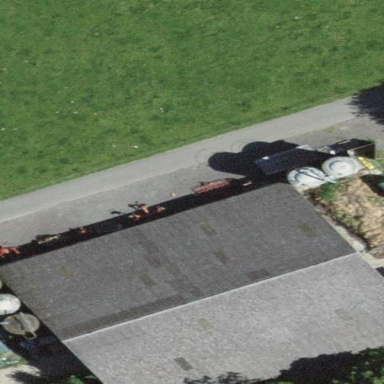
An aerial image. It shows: Barn.